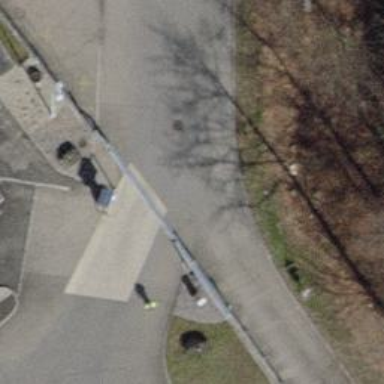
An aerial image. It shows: Gate.